Aerial crown-view tile of a tropical tree (Barro Colorado Island, Panama), acquired 20250217:
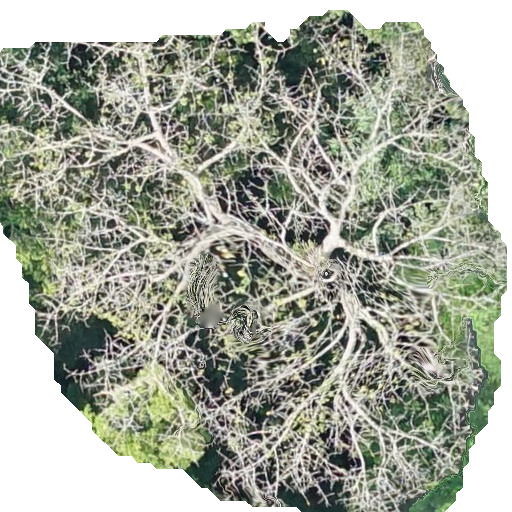
Species: Sterculia apetala
GBIF accepted scientific name: Sterculia apetala
Crown area: 309.376 m²